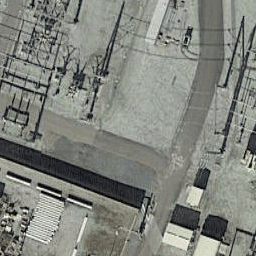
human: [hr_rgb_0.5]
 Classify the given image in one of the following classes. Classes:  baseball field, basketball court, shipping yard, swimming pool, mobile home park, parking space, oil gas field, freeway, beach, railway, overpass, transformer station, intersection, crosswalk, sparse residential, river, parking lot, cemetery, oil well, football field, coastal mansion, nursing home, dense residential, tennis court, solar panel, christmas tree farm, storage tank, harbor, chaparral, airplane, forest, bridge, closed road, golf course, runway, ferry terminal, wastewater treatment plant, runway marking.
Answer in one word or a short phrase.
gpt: transformer station